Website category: sports
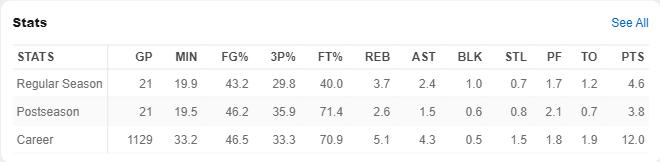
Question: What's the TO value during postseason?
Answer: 0.7

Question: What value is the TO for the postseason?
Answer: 0.7

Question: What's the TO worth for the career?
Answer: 1.9

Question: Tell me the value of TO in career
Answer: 1.9

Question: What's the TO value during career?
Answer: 1.9

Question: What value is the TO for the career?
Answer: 1.9

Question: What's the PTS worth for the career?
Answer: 12.0

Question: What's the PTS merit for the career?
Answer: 12.0

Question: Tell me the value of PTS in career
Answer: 12.0

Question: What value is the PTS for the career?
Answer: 12.0

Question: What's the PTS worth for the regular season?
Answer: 4.6

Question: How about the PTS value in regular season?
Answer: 4.6

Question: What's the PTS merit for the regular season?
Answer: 4.6

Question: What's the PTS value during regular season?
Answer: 4.6

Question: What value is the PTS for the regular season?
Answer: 4.6

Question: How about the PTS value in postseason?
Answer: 3.8

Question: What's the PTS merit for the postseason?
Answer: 3.8

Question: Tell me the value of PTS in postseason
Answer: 3.8

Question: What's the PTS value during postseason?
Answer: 3.8

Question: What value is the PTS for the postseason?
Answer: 3.8